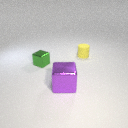
small yellow rubber cylinder to the right of small green metal cube